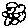
Label: flower